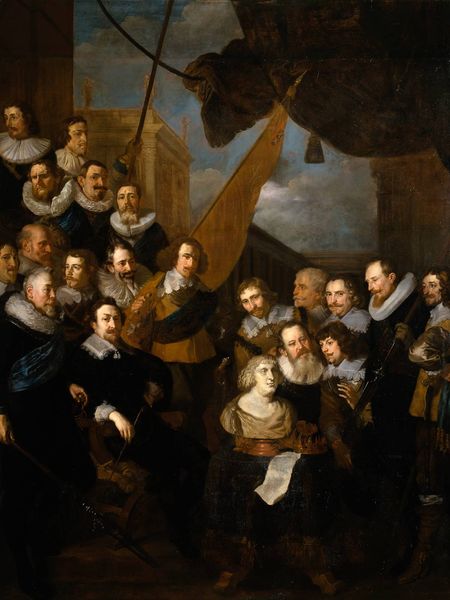
Titel: Captain Bicker's Company Waiting to Welcome Marie de Medicis in September 1638, Captain Bickers Kompanie in Erwartung der Ankunft Maria de Medicis im September 1638
Künstler: Joachim von Sandrart
Standort: Amsterdam
Institution: Rijksmuseum
Schlagwörter: blau, dunkel, gemälde, gruppe, himmel, mann, rubens, schatten, weiß, wolken, frauen, gelb, menschen, ocker, sitzen, stadt, braun, frau, hintergrund, köpfe, licht, männer, schwarz, stuhl, stühle, tisch, zeichnung, gebäude, gürtel, haus, rot, tuch, wolke, beige, gesellschaft, herren, malerei, schleife, versammlung, bart, bärte, gericht, schnurrbart, architektur, barock, falten, inkarnat, kragen, rembrandt, sockel, stehen, bildnis, gelehrte, gruppenbildnis, gruppenporträt, hals, halskrause, halskrausen, herr, holland, hände, krausen, krägen, niederlande, portrait, porträt, vorhang, öl, rauch, schnüre, sessel, tücher, gewänder, spitzen, blatt, theater, england, stock, statue, schärpe, segel, papier, düster, fahnen, halsband, fahne, flagge, banner, treppe, büste, draperie, kordel, quaste, plastik, junge, rüschen, zettel, bayern, palast, geheimnis, porträts, waffen, waffe, bürger, stehkragen, treffen, gruppenbild, betrachten, gestaffelt, wams, troddel, chor, baldachin, kutten, spitzenkragen, speer, quast, gespräche, generäle, fresco, kompanie, schärpen, quasten, zelt, calvinismus, flamen, schnurrbärte, standarte, amsterdam, spieß, mühlradkragen, protestanten, spieße, shakespeare, 17. jahrhundert, 1620, oranje, bürgerversammlung